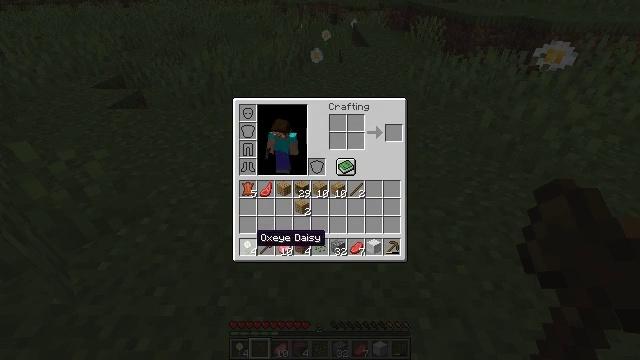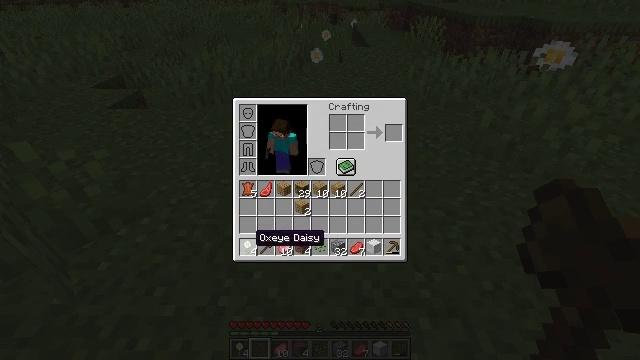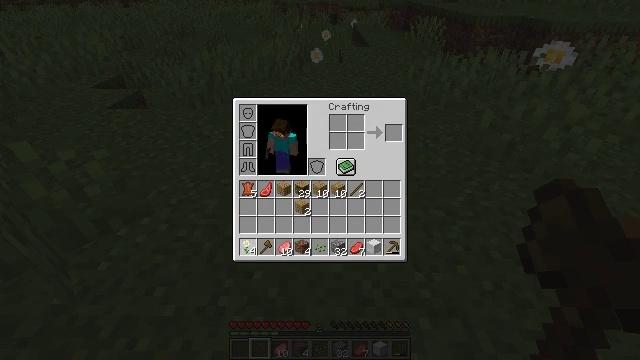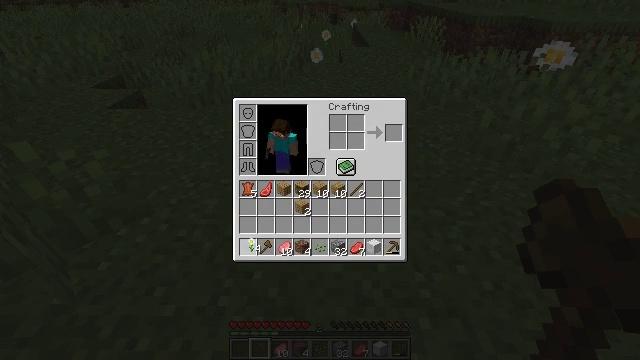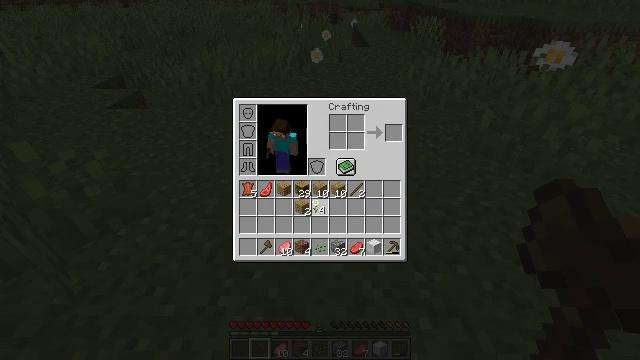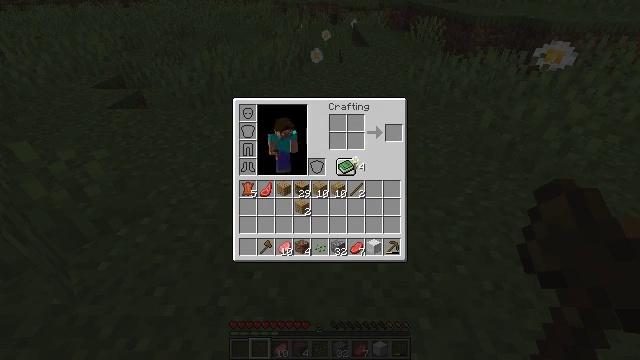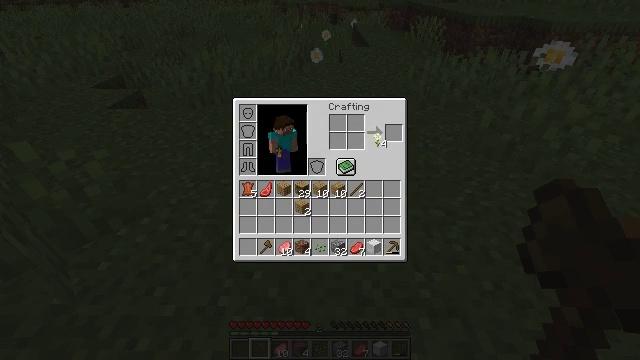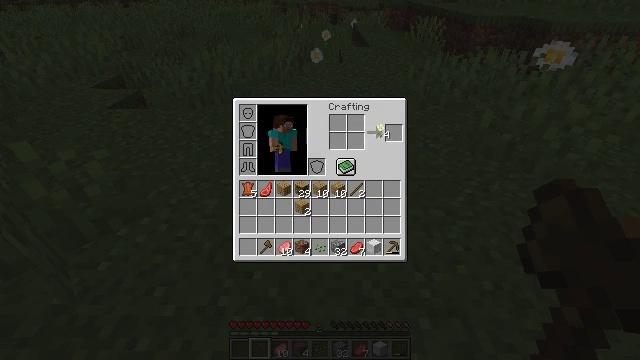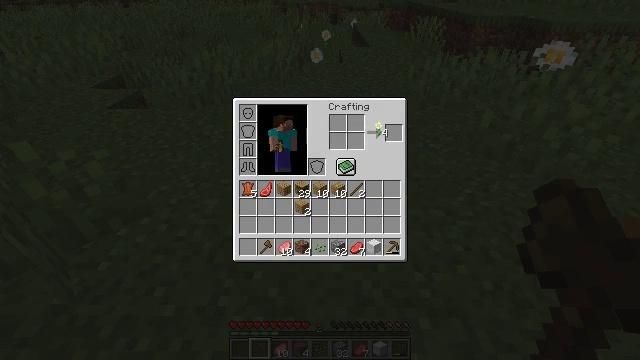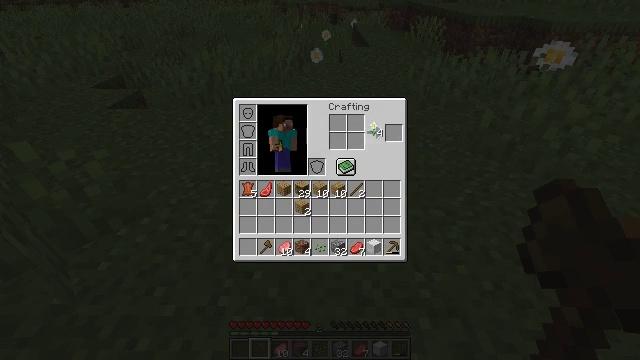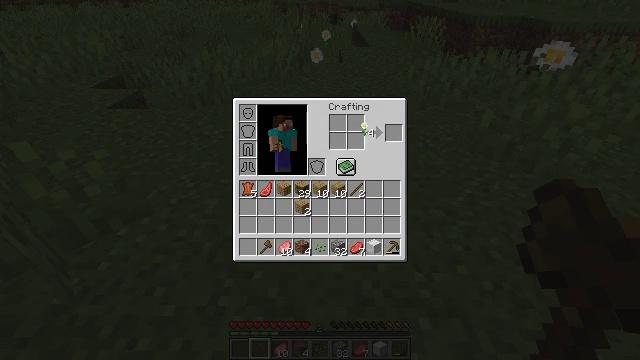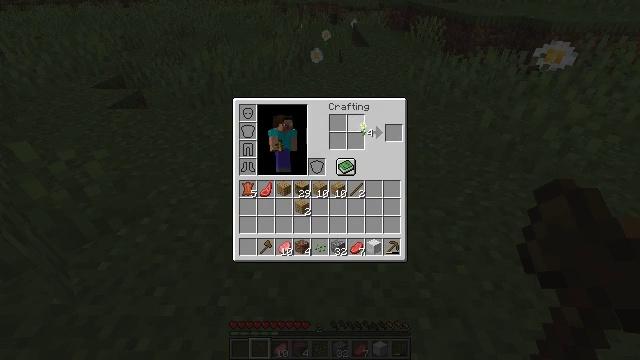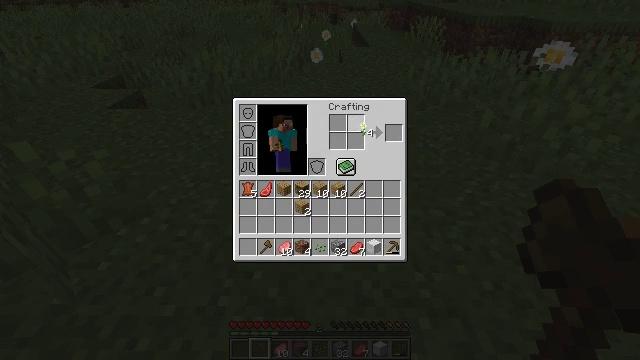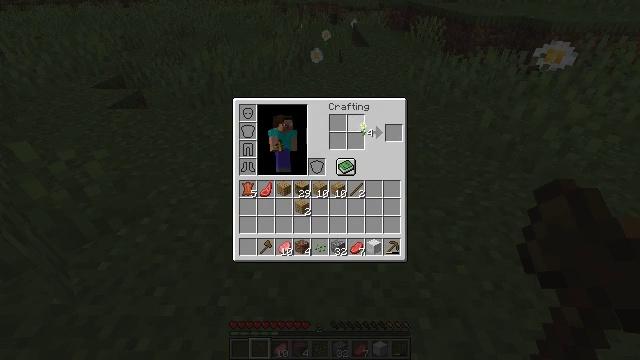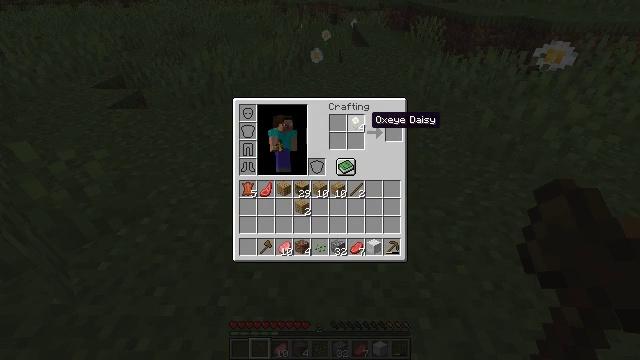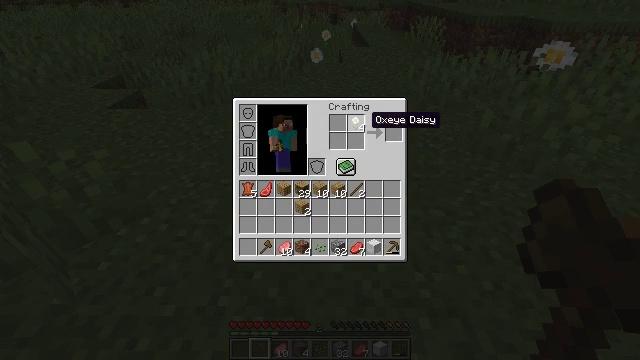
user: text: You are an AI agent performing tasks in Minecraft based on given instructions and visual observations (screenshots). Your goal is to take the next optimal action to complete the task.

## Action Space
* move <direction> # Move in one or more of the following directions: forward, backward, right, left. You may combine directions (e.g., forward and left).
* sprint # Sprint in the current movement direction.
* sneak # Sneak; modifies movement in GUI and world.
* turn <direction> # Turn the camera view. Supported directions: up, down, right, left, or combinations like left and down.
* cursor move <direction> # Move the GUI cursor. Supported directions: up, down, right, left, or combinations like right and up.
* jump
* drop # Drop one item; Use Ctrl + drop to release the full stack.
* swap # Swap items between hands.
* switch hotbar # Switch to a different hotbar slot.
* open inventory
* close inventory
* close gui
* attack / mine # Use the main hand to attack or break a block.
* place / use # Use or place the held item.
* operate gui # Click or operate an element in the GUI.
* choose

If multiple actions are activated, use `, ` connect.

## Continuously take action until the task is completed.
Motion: motion action
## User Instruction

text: Open your crafting table to make light gray dye.
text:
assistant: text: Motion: no_op
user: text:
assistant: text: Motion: operate gui
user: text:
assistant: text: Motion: operate gui
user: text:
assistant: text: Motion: cursor move right and up
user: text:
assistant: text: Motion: cursor move right and up
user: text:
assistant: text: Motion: cursor move right and up
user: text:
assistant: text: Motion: cursor move up
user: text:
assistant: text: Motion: no_op
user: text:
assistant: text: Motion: no_op
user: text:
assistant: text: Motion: cursor move left
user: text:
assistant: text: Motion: operate gui
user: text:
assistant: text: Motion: operate gui
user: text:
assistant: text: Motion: operate gui
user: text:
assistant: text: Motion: no_op
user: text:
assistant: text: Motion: no_op
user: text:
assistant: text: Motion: no_op
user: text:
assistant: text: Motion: cursor move right
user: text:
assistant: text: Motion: no_op
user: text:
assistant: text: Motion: no_op
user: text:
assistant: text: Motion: sneak
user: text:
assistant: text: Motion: sneak
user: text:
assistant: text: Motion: sneak, operate gui
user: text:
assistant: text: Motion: sneak, operate gui
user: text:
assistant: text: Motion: sneak, operate gui
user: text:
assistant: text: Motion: sneak
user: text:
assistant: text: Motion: sneak
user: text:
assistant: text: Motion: sneak